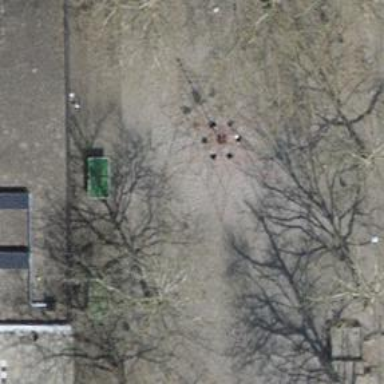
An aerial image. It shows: Playground featuring climbing frame.